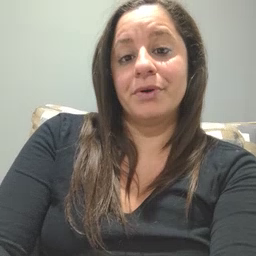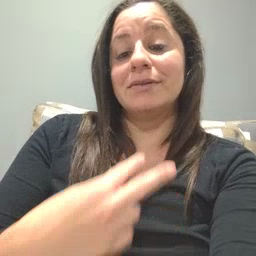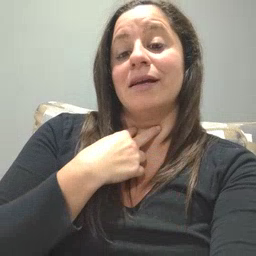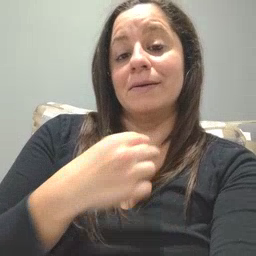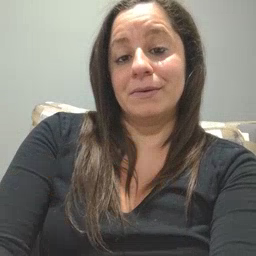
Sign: stuck